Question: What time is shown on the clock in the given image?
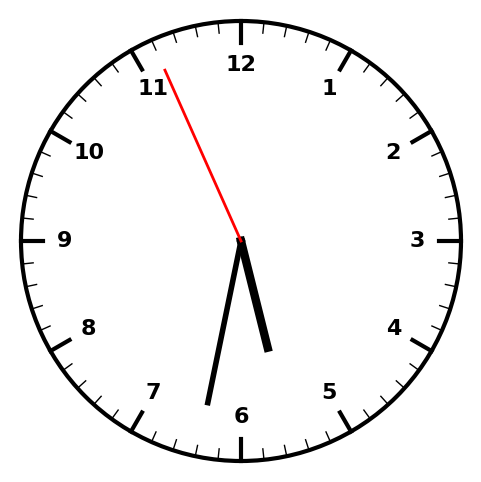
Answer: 05:31:56